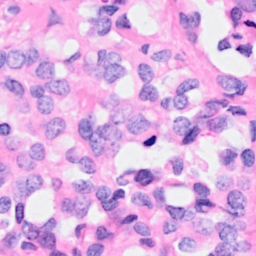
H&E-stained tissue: Breast